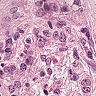
Metastatic tissue present: yes